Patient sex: M
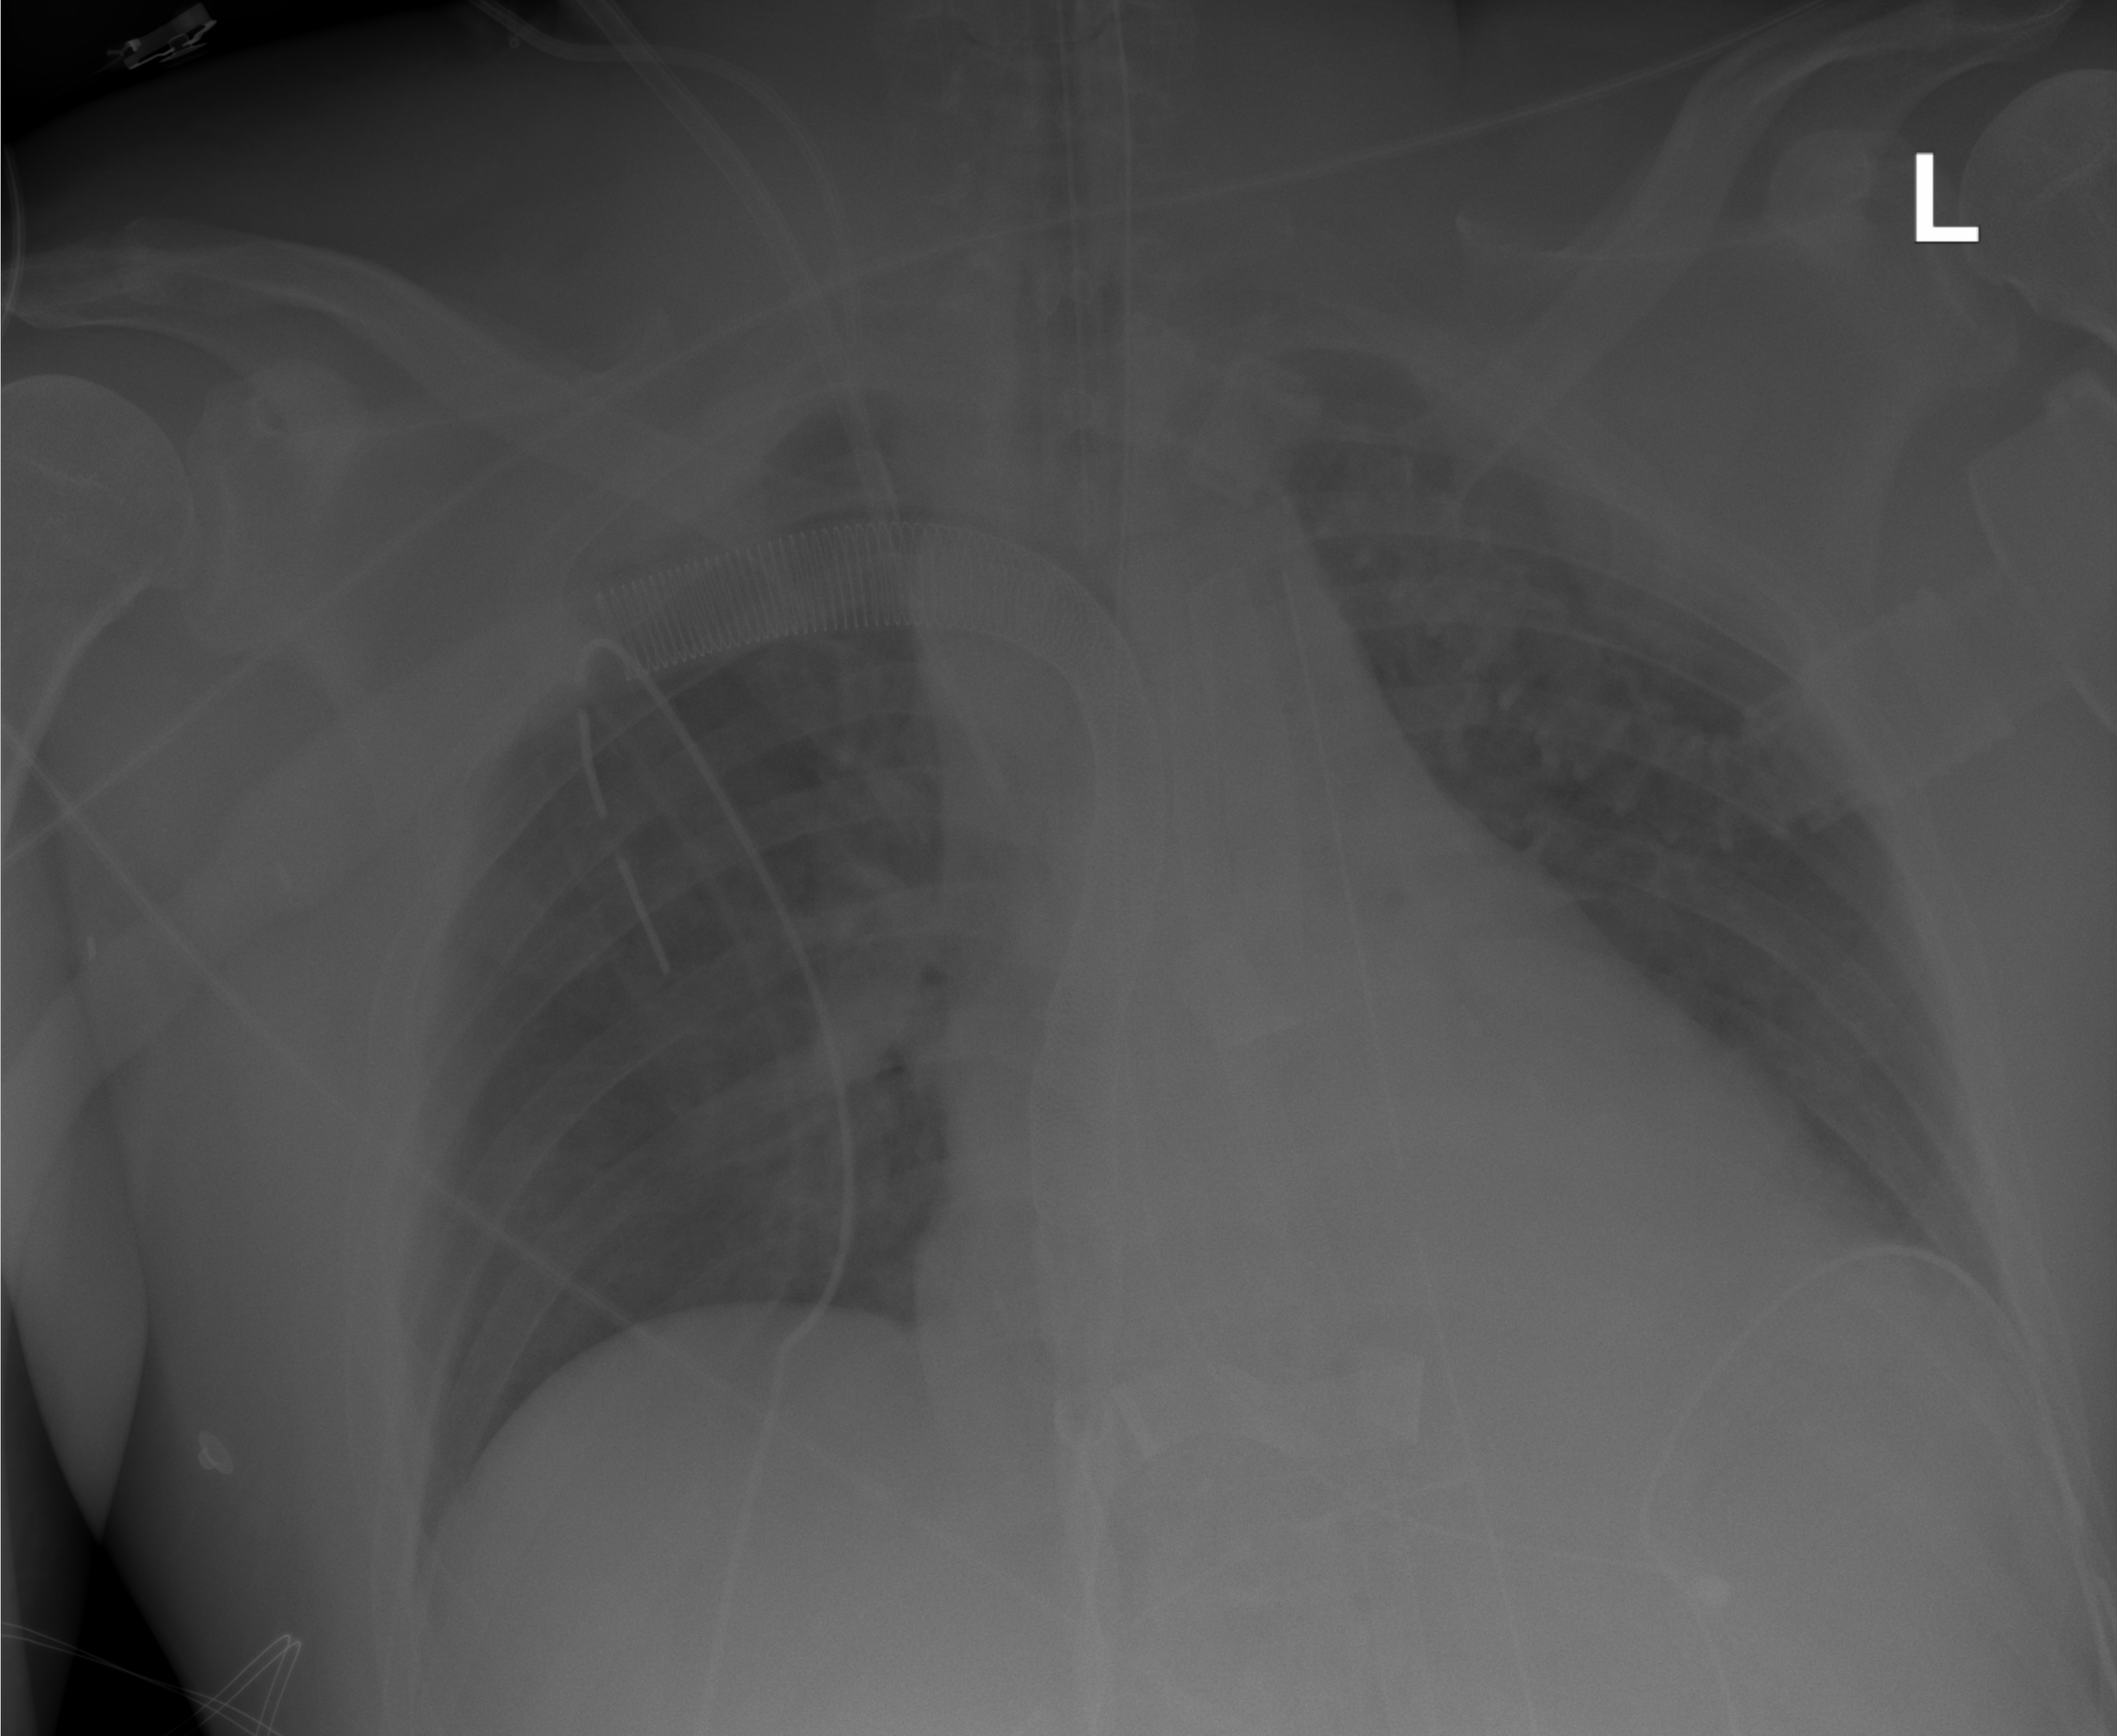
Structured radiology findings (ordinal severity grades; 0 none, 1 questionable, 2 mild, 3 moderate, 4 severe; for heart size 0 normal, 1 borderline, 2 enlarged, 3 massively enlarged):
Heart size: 3
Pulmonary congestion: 0
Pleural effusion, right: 0
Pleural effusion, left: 0
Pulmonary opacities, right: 2
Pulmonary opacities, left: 2
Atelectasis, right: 2
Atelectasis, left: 2